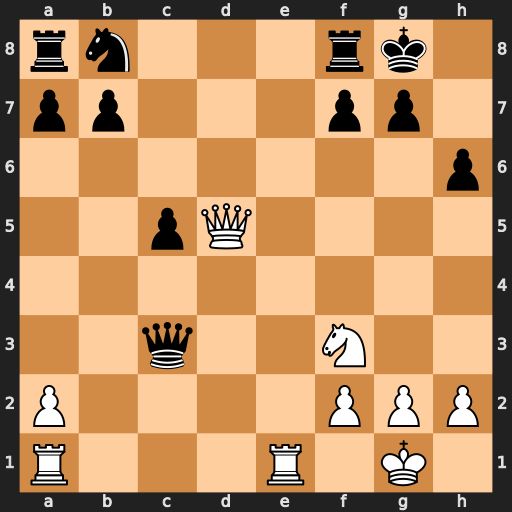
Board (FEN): rn3rk1/pp3pp1/7p/2pQ4/8/2q2N2/P4PPP/R3R1K1
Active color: w
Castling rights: -
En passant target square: -
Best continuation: Qxb7 Nc6 Qxc6